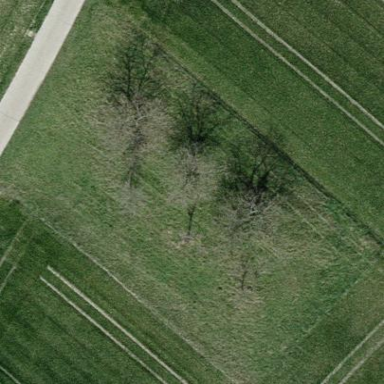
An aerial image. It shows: Orchard.